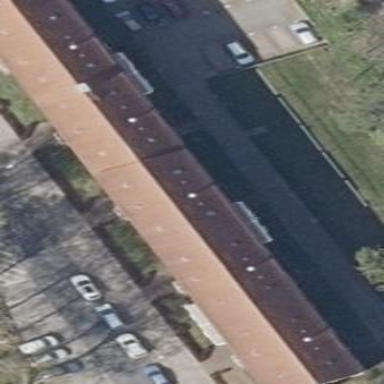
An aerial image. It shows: Gabled roof on building that houses apartments.